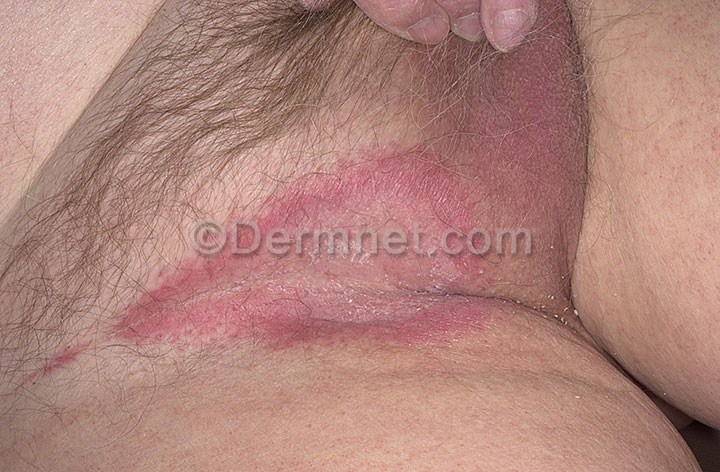
Disease: Tinea Ringworm Candidiasis and other Fungal Infections